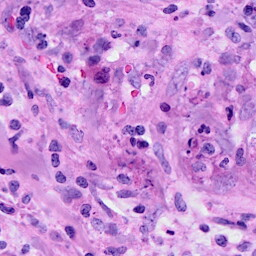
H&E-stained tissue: Breast